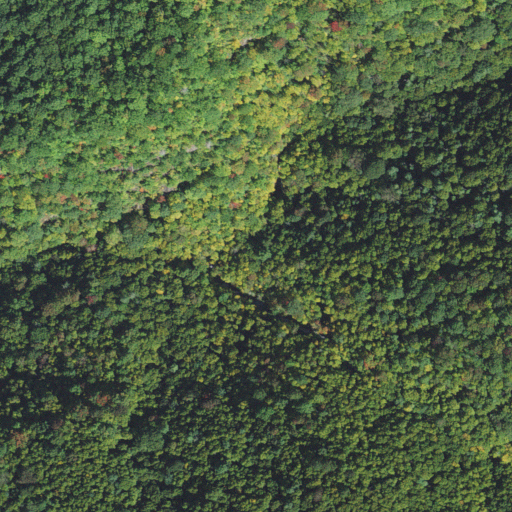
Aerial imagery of valley in North Carolina named Wash Hollow containing mixed forest, deciduous forest, and evergreen forest